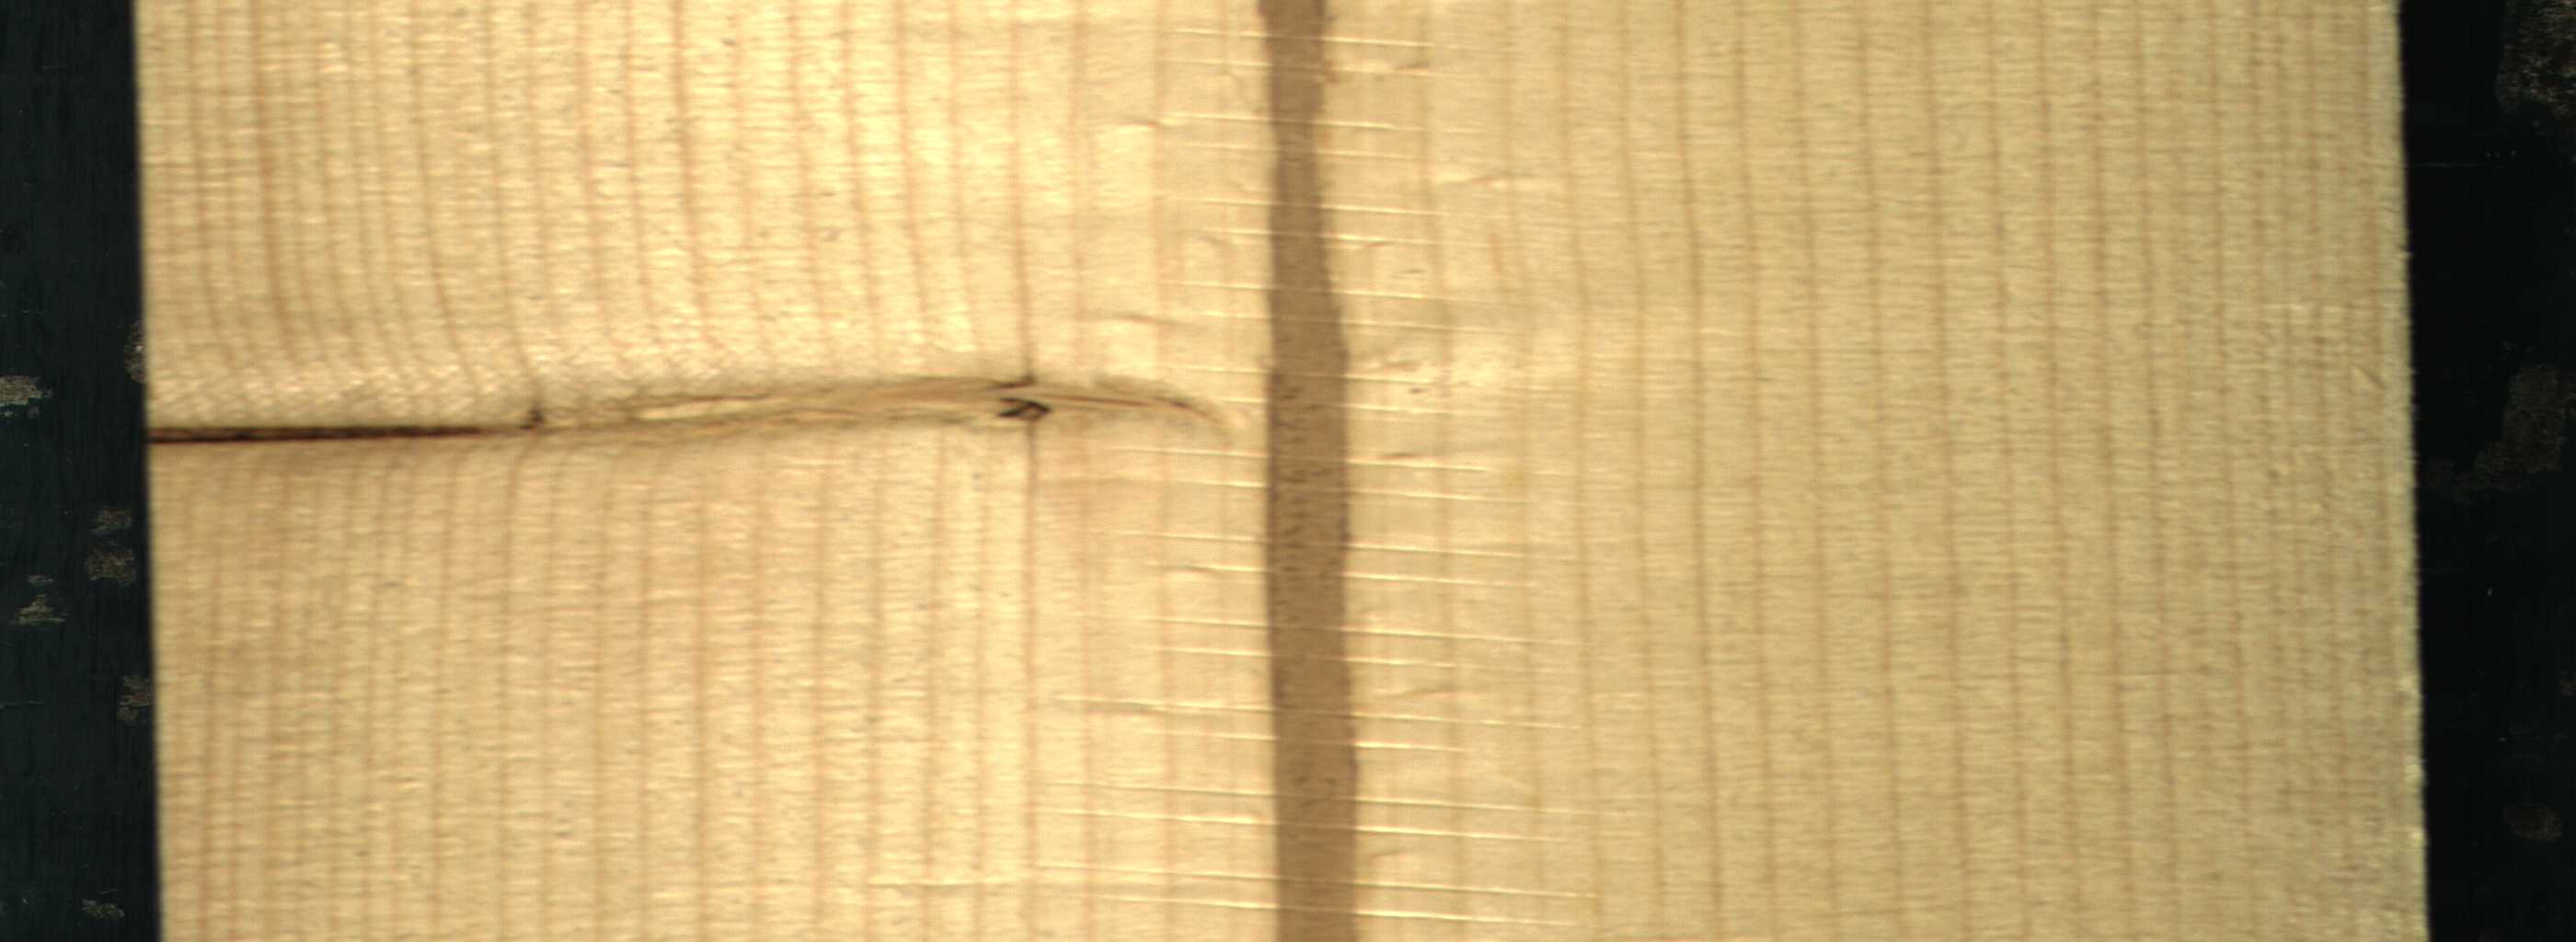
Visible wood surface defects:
Marrow
Dead_Knot
Live_Knot